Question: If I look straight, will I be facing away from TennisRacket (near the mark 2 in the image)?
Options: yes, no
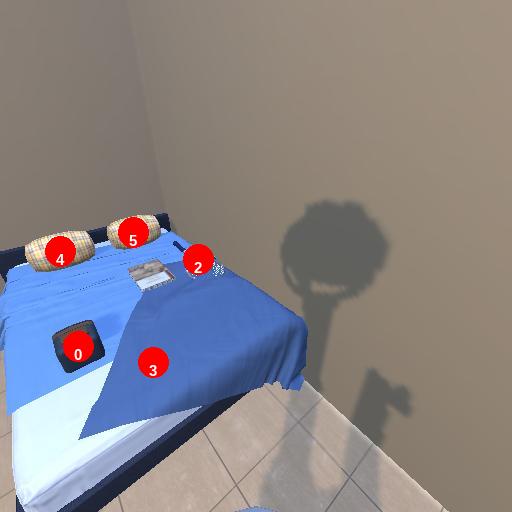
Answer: yes